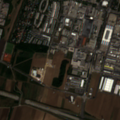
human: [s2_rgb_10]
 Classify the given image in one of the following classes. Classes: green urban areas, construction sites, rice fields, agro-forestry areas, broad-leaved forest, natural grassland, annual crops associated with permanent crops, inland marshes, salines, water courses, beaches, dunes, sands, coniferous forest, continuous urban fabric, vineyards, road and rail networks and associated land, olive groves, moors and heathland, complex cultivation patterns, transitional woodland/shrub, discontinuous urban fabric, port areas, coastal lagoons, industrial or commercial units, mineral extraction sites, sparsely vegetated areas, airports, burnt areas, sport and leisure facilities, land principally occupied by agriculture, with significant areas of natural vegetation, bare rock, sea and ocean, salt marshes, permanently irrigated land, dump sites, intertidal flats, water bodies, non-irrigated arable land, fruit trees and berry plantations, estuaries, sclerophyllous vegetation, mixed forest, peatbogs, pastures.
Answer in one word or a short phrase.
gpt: discontinuous urban fabric, industrial or commercial units, road and rail networks and associated land, non-irrigated arable land